Brain MRI study timepoint: early_postop
T1CE (contrast-enhanced T1) slice:
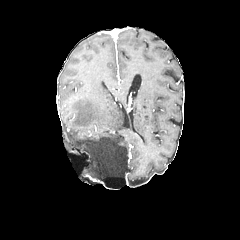
T2-FLAIR slice:
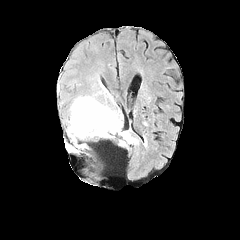